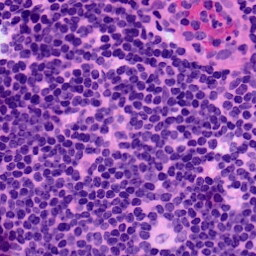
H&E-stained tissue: LymphNode